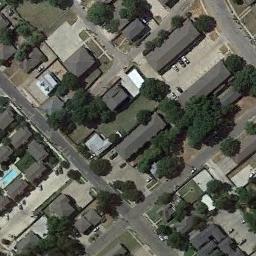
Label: medium_residential